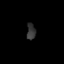
Tissue: lung
Cell type: Epithelial cells
Senescence score: 0.1955
Nuclear area (px): 144
Mean DAPI intensity: 50.667